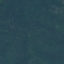
Land use / land cover: Forest